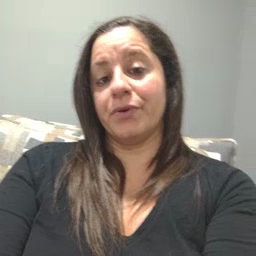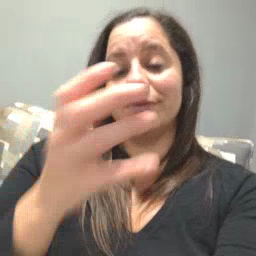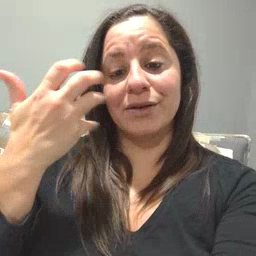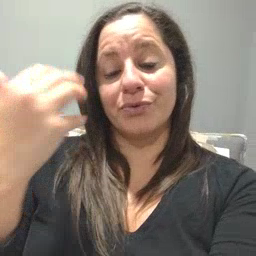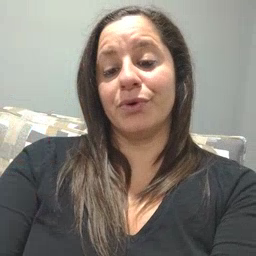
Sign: tiger